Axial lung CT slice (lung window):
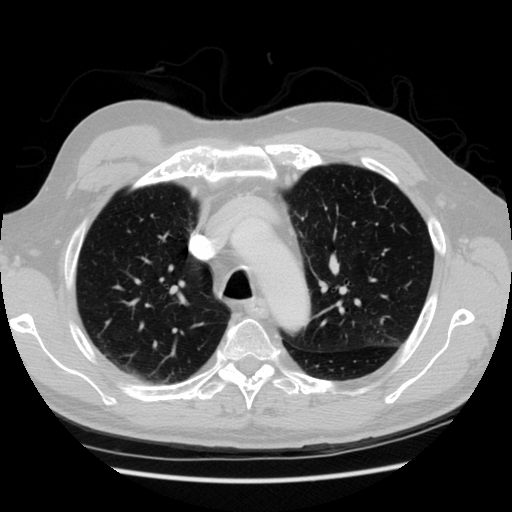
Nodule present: no